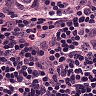
Metastatic tissue present: yes